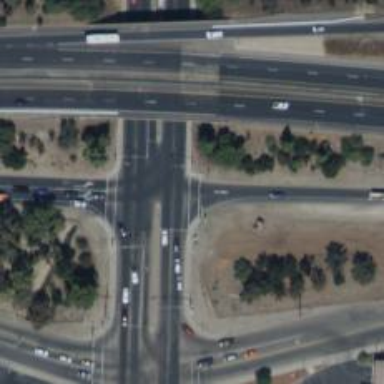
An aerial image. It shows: Crossing with marked lines on the road.